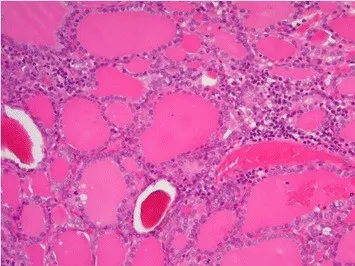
The nodular goiter was composed of small or dilated follicles, and lacked the nuclear features of a papillary thyroid carcinoma. (hematoxylin and eosin, x10).
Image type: pathology (h&e)